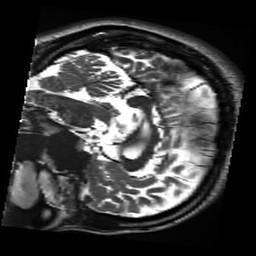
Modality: inplaneT2
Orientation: sagittal
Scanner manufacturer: siemens
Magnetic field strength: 3 T
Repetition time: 11 s
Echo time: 0.059 s